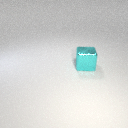
large cyan metal cube